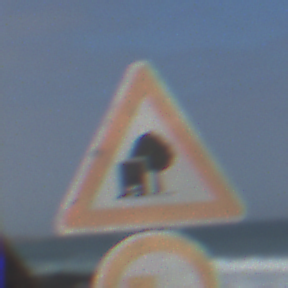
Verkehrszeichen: UnzureichendesLichtraumprofil
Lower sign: UeberholverbotKraftfahrzeuge
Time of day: Midday
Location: Outdoor (Nature)
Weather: PartlyCloudy
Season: NotSpecified
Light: Natural